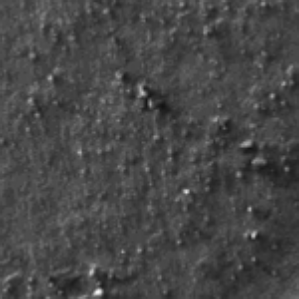
Label: frost